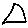
Label: triangle